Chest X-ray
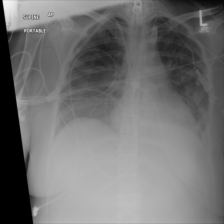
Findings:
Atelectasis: negative
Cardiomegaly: negative
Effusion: negative
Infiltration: positive
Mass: negative
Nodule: negative
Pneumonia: negative
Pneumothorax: negative
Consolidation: negative
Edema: negative
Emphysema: negative
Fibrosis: negative
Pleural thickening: negative
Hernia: negative